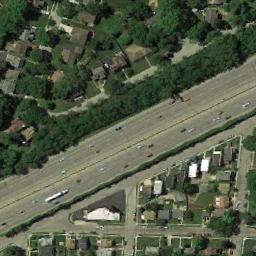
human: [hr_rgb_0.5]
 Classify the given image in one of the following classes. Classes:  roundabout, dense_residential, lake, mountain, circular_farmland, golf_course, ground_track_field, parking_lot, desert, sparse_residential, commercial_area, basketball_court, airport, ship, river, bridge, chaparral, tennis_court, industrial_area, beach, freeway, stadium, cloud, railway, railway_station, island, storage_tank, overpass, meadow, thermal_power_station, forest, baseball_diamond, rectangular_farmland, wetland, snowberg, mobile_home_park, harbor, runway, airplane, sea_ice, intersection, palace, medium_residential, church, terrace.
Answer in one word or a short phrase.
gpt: freeway